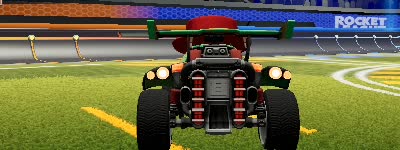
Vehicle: octane